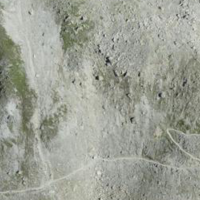
EUNIS habitat code: 48
Species observed at this site:
Jacobaea incana